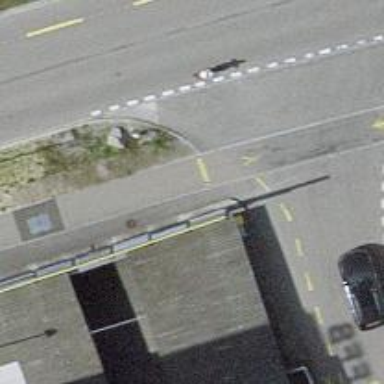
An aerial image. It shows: Post box is visible.